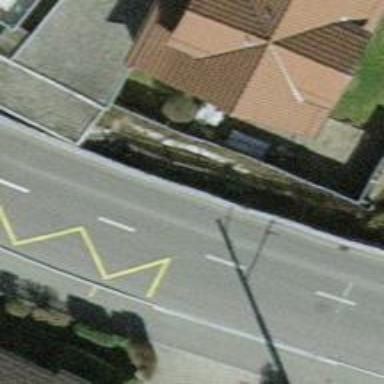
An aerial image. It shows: Trolleybus stop position for public transport.